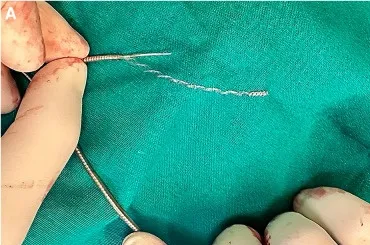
Preparing the lead for extraction. (A) The lead connector and the outer coating of the lead are cut off to expose the inner lumen.
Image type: medical_photograph (other_medical_photograph)